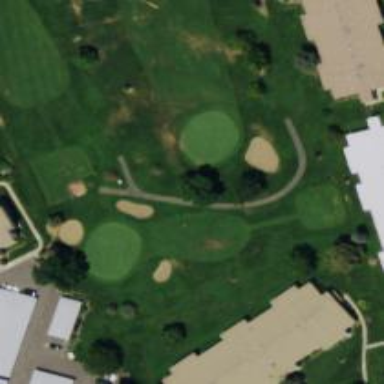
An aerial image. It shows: Golf hole on golf course.